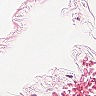
Metastatic tissue present: no